【题型】填空题　【知识点】平面几何　【难度】medium
如图, 在$Rt\triangle ABC$中，$\angle ABC =90^\circ$，$\tan C= \frac{\sqrt{3}}{2}$，将$\triangle ABC$绕点$A$逆时针旋转$60^\circ$，得到$\triangle AB'C'$（点$B$、$C$的对应点分别为点$B'$，$C'$），延长$C'B'$分别交$AC$、$BC$于点$D$、$E$，如果$DE=2\sqrt{7}$，那么$AD$的长为\underline{\qquad}

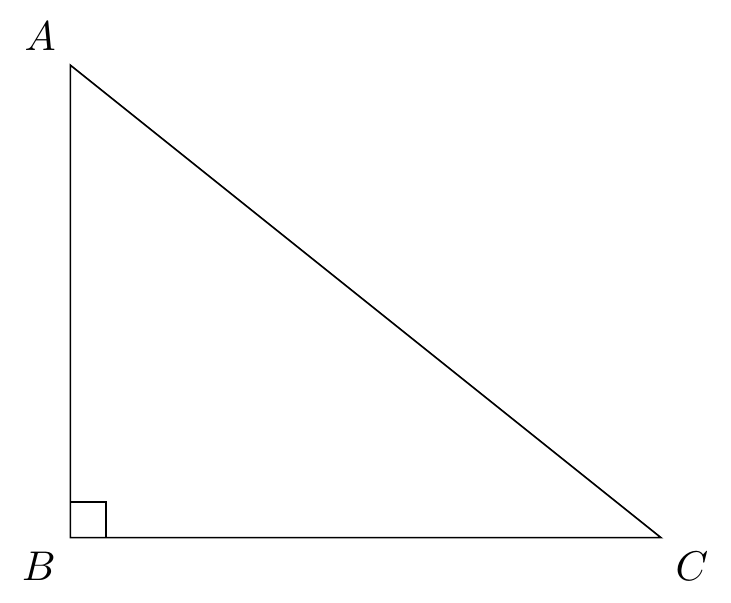
【解答】
解: 过点$E$作$EF \perp AC$于点$F$，连接$AE$，

$\because \tan C = \frac{AB}{BC} = \frac{\sqrt{3}}{2}$,

设 $AB = \sqrt{3}a$，$BC = 2a$，

$\because$将 $\triangle ABC$ 绕点 $A$ 逆时针旋转 $60^\circ$，得到 $\triangle AB'C'$，

$\therefore AB = AB' = \sqrt{3}a$，$\angle C = \angle C'$，$\angle BAB' = 60^\circ$，

$\therefore AB = AB'$，$AE = AE$，

$\therefore Rt\triangle ABE \cong Rt\triangle AB'E$（HL），

$\therefore \angle BAE = \angle B'AE = 30^\circ$，

$\therefore BE = EC = a$，

$\therefore \tan C = \frac{\sqrt{3}}{2} = \frac{EF}{FC}$，

$\therefore EF = \frac{\sqrt{21}}{7}a$，

$\because \angle AB'D = \angle EFD = 90^\circ$，$\angle EDF = \angle ADB'$，

$\therefore \triangle EDF \sim \triangle ADB'$，

$\therefore \frac{AD}{DE} = \frac{AB'}{EF}$，

$\therefore \frac{AD}{2\sqrt{7}} = \frac{\sqrt{3}a}{\frac{\sqrt{21}}{7}a}$，

$\therefore AD = 14$，

故答案为：14。
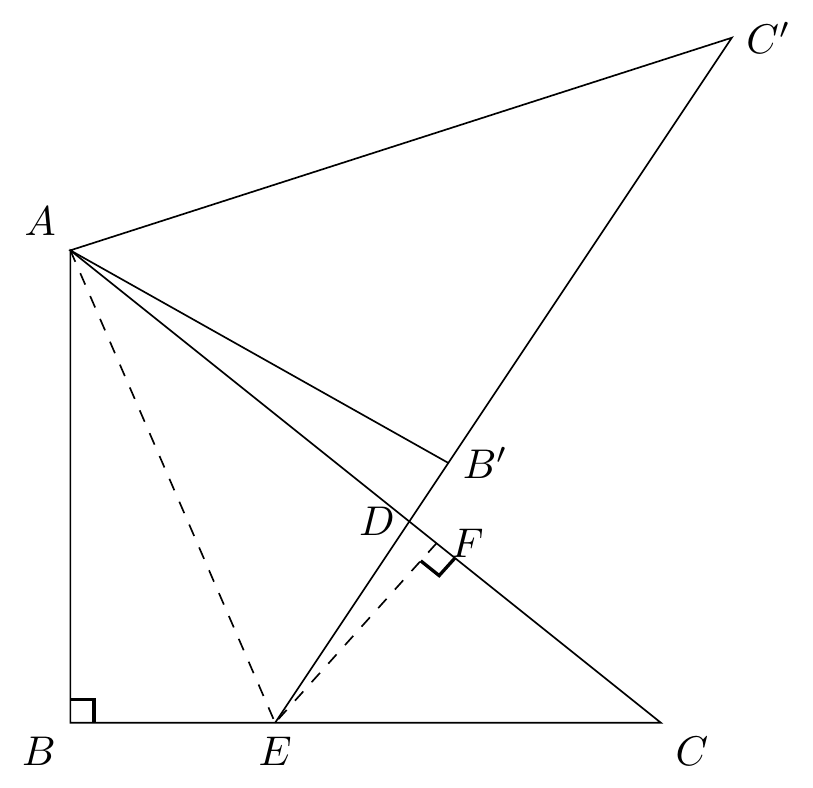